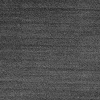
Atmospheric dust classification: dusty